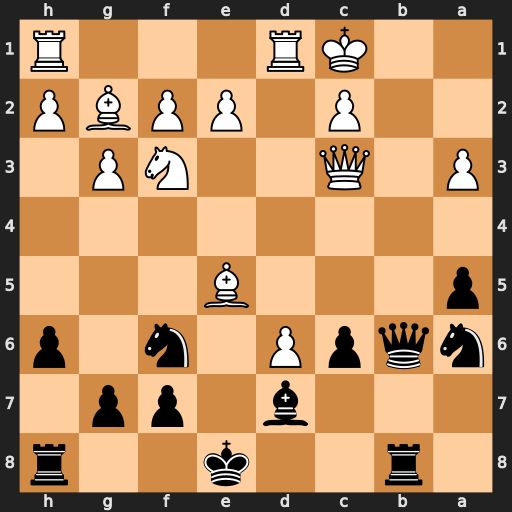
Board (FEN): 1r2k2r/3b1pp1/nqpP1n1p/p3B3/8/P1Q2NP1/2P1PPBP/2KR3R
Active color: b
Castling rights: k
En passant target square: -
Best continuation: Qb1+ Kd2 Ne4+ Ke3 Nxc3 Rxb1 Nxb1